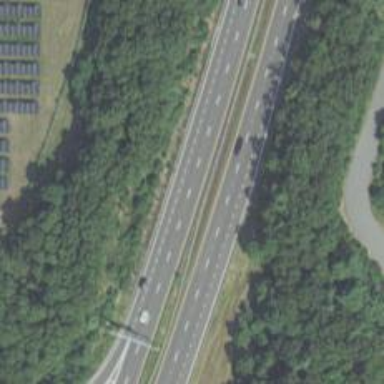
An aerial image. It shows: Motorway junction.